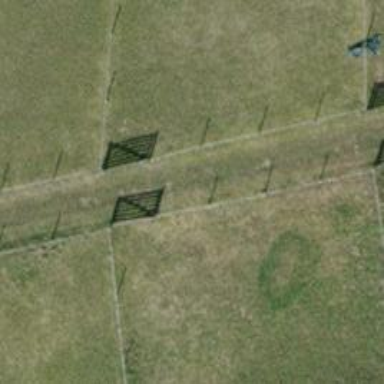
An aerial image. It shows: Gate.